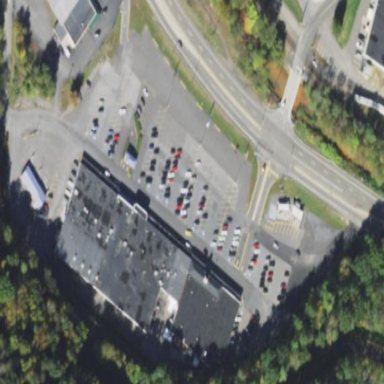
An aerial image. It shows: Retail area.